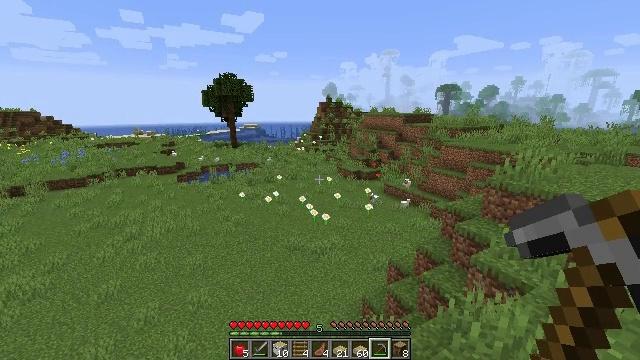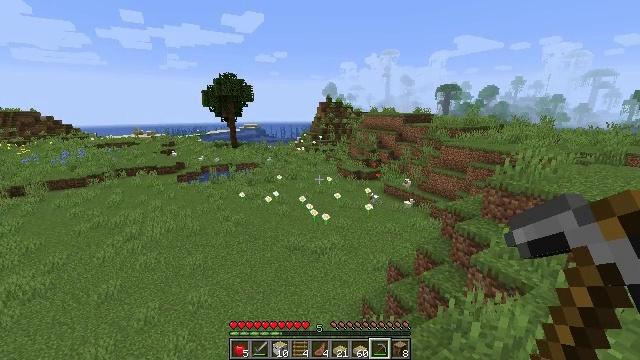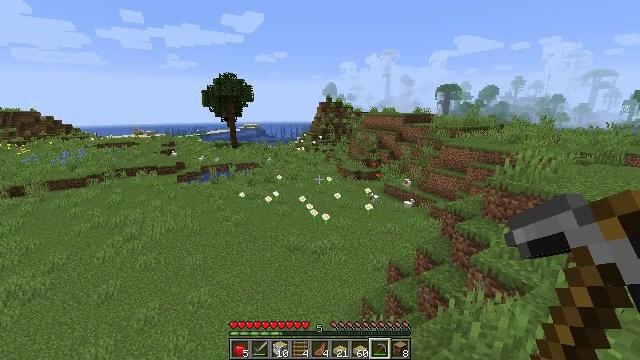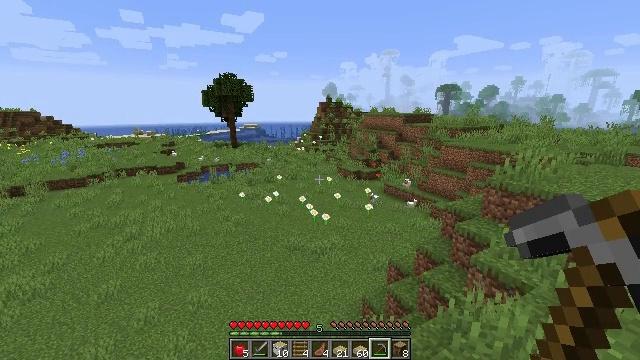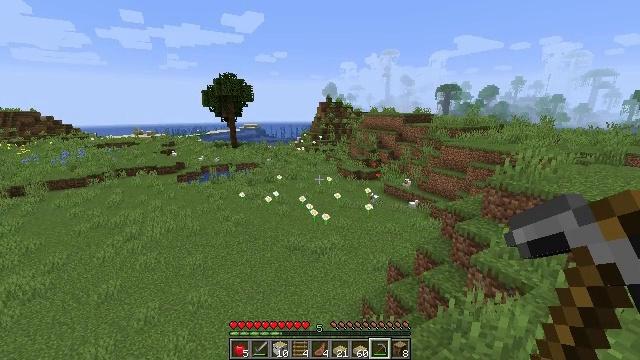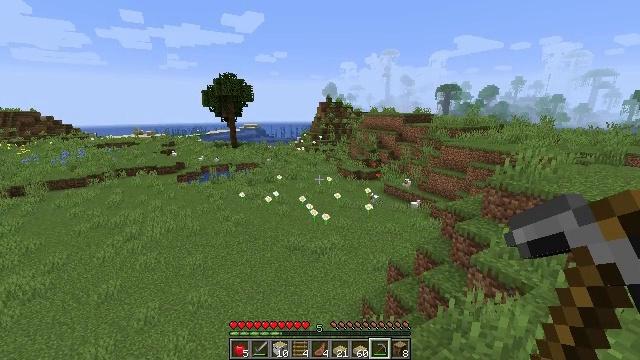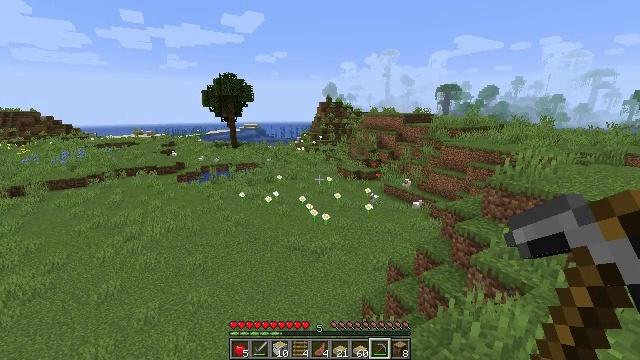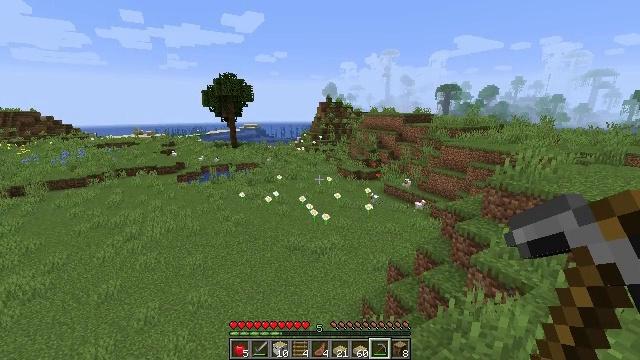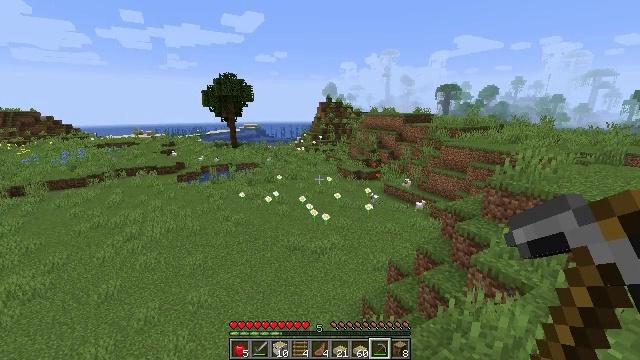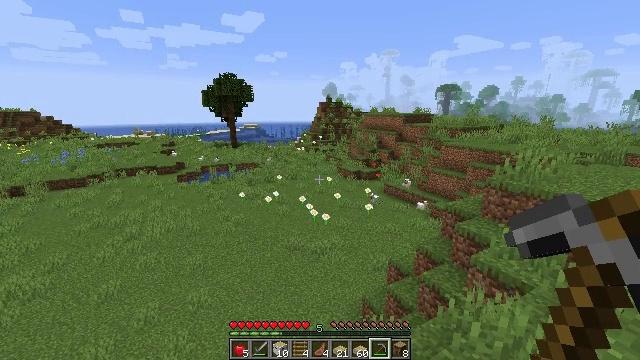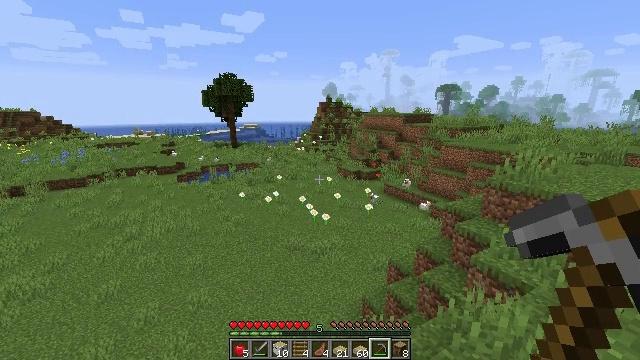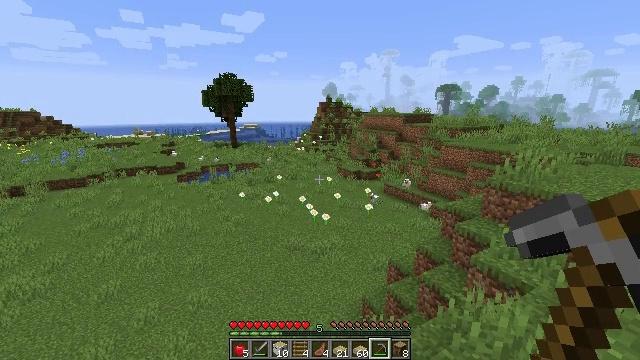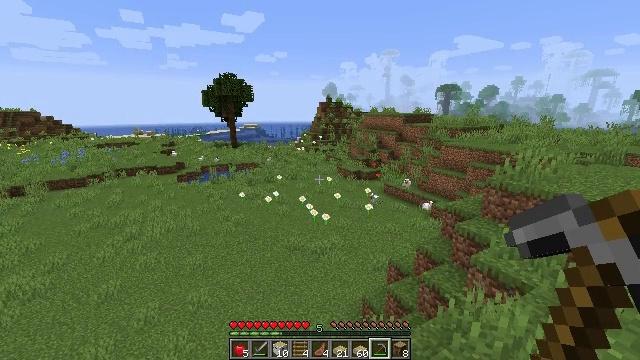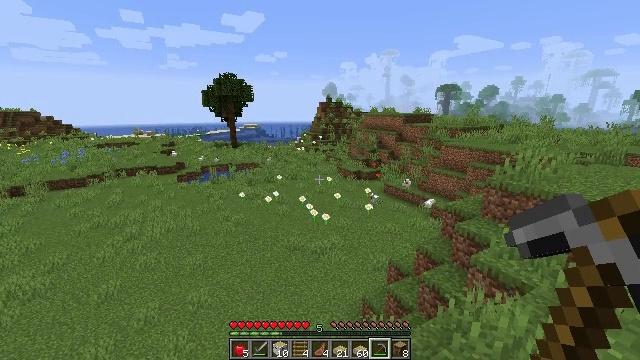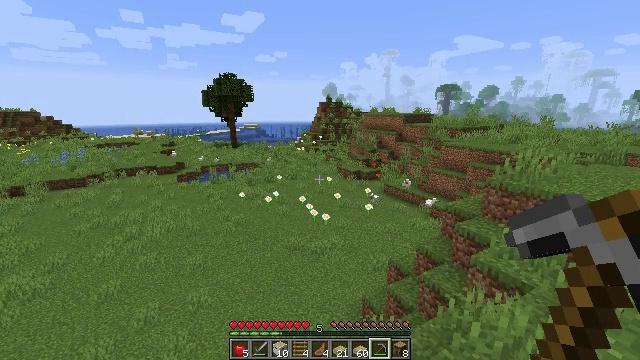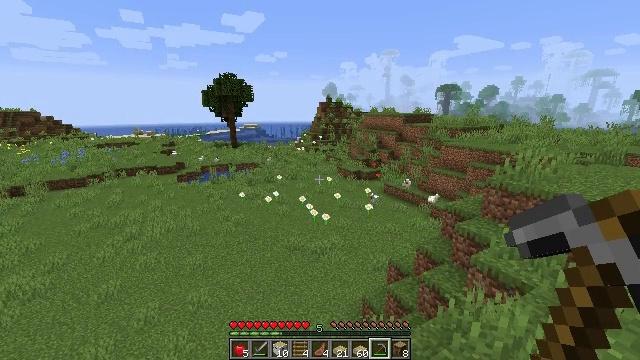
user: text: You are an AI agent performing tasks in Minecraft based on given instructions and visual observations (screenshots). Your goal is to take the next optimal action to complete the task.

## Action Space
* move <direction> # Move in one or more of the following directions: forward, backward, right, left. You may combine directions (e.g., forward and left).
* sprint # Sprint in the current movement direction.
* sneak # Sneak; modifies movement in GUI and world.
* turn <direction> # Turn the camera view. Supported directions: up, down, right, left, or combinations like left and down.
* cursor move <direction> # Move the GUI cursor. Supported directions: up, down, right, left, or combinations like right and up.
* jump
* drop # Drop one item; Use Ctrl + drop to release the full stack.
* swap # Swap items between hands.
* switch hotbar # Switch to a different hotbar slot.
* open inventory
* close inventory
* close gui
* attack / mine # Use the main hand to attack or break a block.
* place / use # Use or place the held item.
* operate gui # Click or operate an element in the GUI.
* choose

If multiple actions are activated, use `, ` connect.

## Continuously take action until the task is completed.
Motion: motion action
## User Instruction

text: Use birch planks to craft a birch door.
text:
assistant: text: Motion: no_op
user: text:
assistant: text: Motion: no_op
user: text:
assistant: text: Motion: no_op
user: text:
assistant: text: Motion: no_op
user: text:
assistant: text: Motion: no_op
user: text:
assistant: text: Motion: no_op
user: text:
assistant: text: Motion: no_op
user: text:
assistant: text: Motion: no_op
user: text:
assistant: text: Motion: no_op
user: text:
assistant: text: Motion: no_op
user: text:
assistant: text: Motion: no_op
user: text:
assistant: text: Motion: no_op
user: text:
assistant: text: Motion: no_op
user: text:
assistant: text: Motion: no_op
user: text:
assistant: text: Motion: no_op
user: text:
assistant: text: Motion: no_op
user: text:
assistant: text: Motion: no_op
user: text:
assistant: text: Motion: no_op
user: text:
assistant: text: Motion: no_op
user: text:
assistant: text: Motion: turn left
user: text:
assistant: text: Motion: turn left and up
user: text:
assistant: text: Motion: turn left
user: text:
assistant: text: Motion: turn left and up
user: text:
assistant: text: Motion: turn left
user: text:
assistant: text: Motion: turn left
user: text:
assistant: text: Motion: turn left and up
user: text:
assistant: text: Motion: turn left and up
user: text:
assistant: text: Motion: turn left
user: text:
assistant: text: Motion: turn left
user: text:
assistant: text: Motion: turn left